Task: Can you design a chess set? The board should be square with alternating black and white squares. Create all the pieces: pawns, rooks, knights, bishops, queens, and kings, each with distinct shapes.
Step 2534:
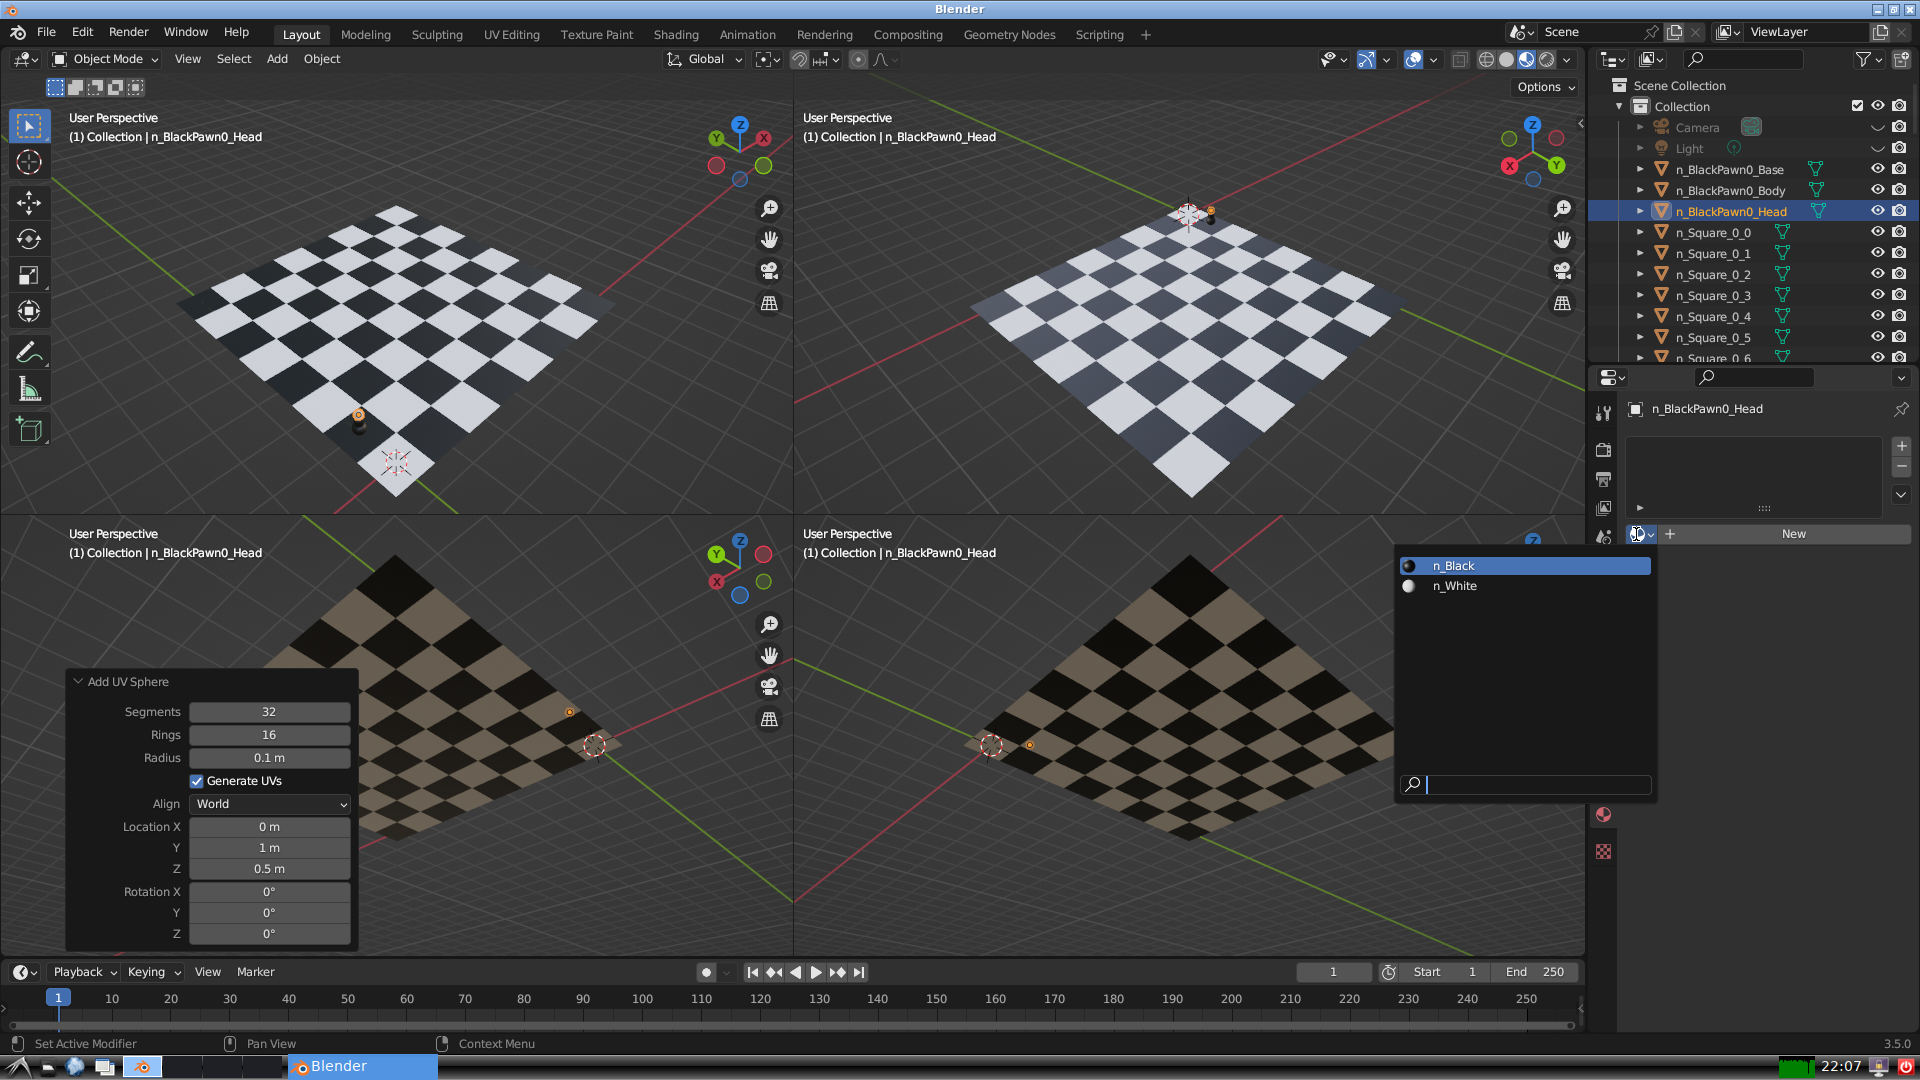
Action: input_text: n_Black